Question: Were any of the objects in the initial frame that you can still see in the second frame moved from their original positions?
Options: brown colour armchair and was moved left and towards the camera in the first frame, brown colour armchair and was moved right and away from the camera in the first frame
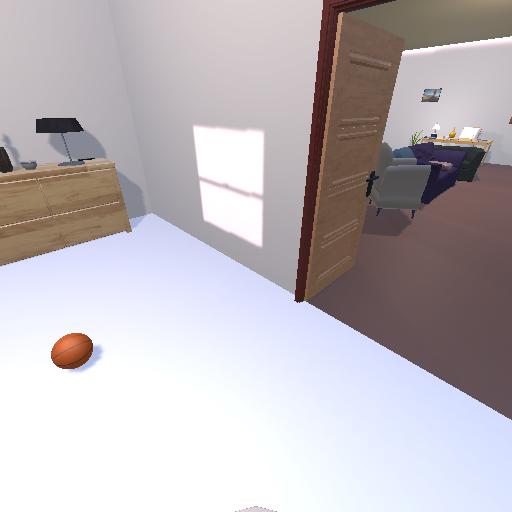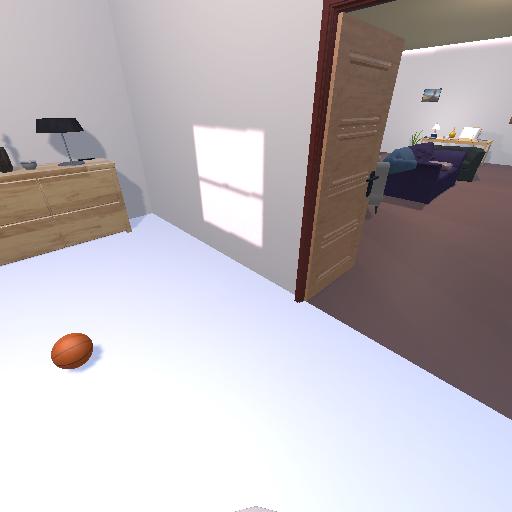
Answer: brown colour armchair and was moved left and towards the camera in the first frame